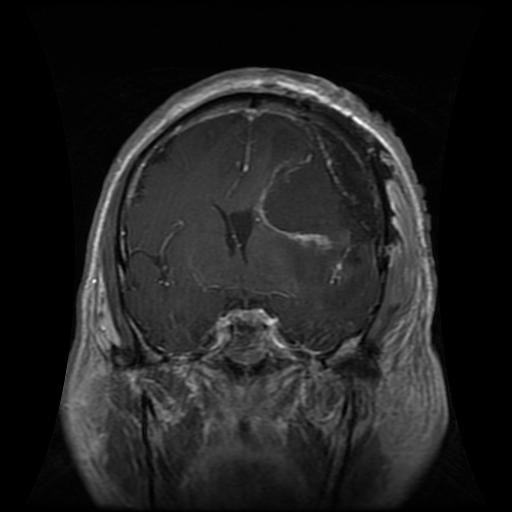
Label: glioma